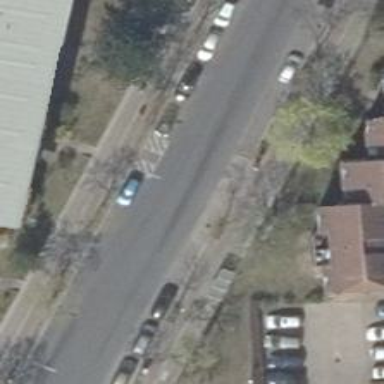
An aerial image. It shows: Public transport stop position.